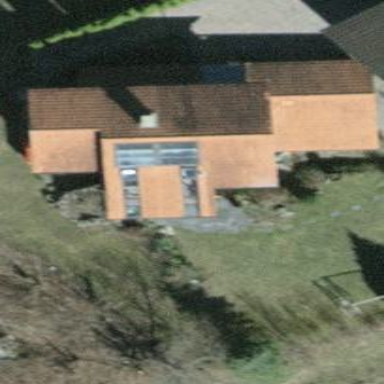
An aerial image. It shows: Detached building.